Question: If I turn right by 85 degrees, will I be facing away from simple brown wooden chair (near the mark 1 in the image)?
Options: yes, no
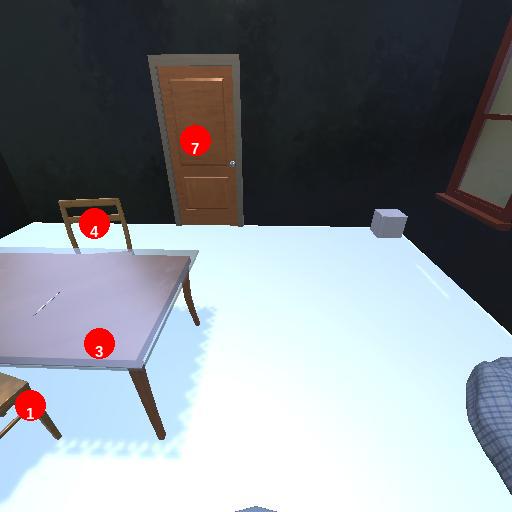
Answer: yes